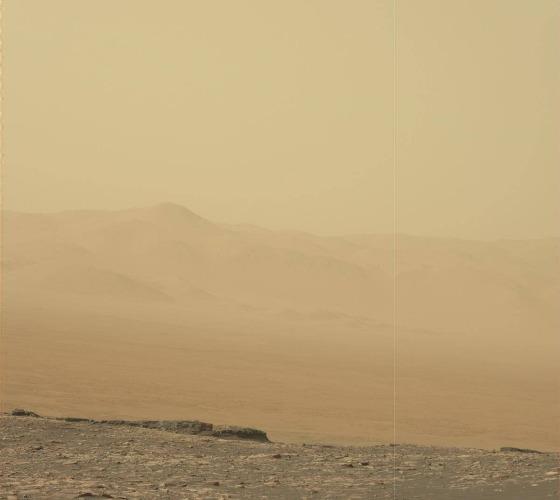
Terrain classes present: Gravel / Sand / Soil, Sky / Distant Mountains